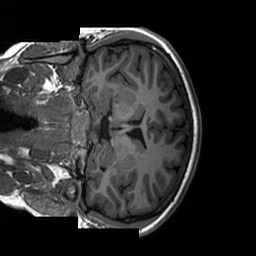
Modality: T1w
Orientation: coronal
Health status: ill
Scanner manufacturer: siemens
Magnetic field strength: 3 T
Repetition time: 2.3 s
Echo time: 0.00226 s